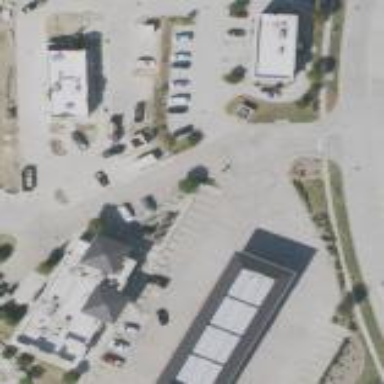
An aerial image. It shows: Retail area.